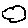
Label: tree